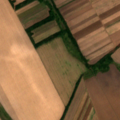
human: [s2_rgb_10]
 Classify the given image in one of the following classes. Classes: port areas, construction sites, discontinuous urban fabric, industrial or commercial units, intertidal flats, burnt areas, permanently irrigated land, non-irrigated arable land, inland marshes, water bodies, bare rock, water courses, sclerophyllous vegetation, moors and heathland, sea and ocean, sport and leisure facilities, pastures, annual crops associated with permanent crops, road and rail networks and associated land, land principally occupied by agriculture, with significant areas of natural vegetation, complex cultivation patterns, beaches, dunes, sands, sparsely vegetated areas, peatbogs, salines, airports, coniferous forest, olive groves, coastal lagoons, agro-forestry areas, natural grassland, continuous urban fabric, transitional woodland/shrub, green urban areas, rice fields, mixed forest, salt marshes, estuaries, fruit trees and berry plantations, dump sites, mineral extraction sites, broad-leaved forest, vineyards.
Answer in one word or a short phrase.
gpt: non-irrigated arable land